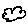
Label: cloud